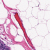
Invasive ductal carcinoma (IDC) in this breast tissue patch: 0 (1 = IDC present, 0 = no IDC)